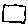
Label: square